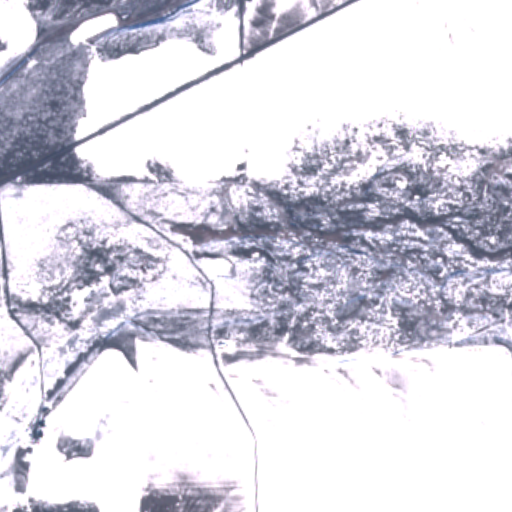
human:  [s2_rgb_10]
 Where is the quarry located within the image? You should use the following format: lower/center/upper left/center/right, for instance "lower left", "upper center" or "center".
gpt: The quarry is located in the upper left of the image.
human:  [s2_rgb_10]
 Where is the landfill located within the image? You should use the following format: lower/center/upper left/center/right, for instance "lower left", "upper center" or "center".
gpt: There is no landfill in the image.